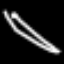
Label: pencil